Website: bh-photo
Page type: address-validator
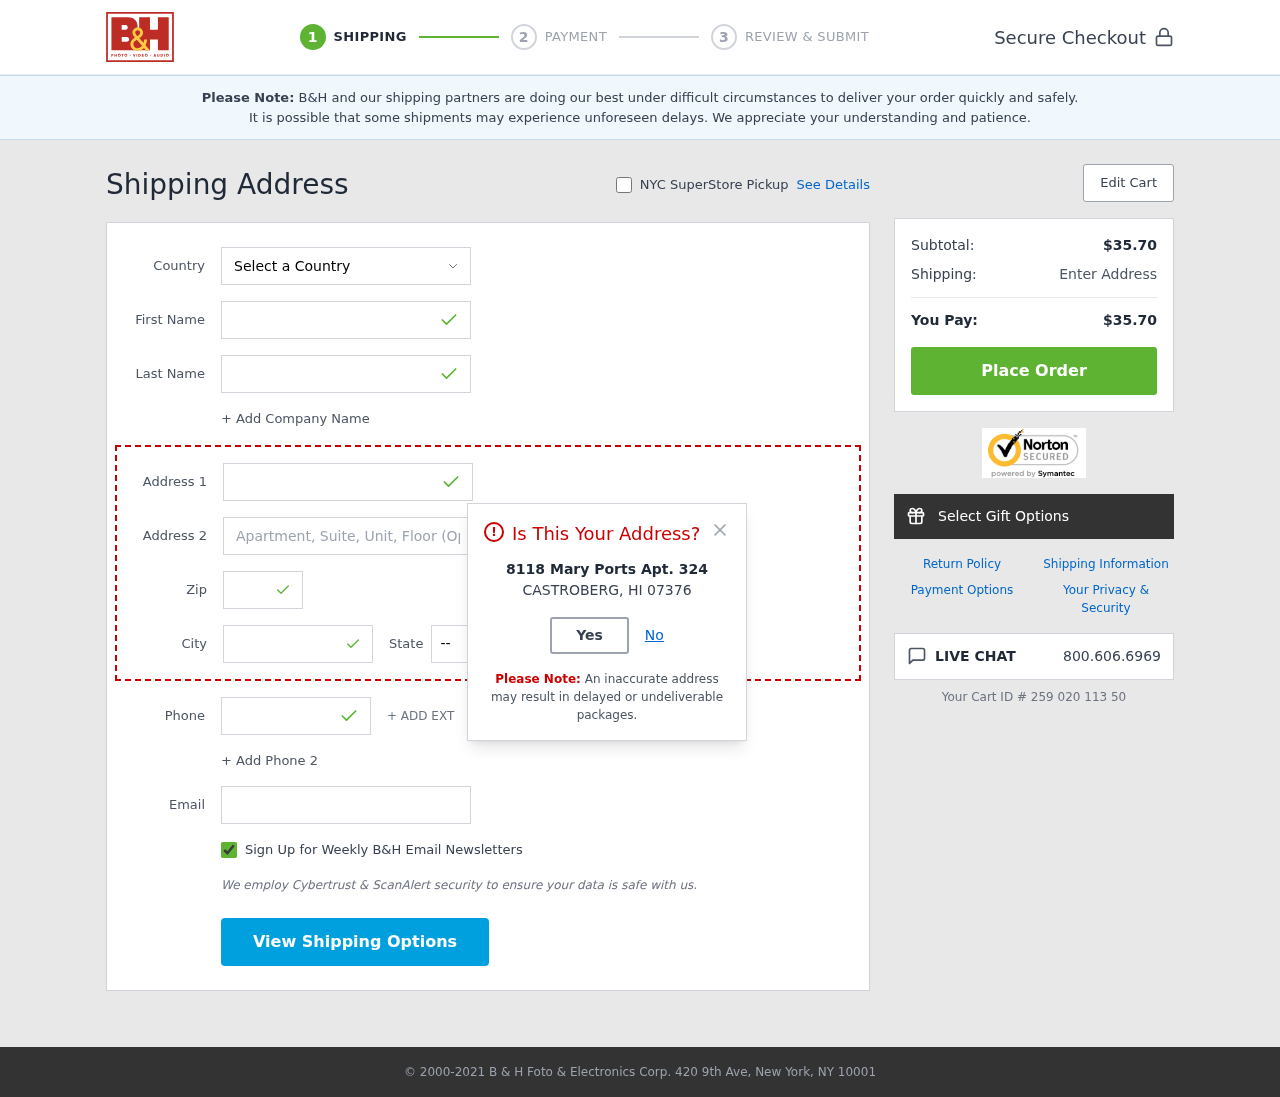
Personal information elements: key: PII_CITY
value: Castroberg
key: PII_COUNTRY
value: United States
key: PII_EMAIL
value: rlawrence@hotmail.com
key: PII_FIRSTNAME
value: Ralph
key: PII_LASTNAME
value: Lawrence
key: PII_PHONE
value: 5007751674
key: PII_POSTCODE
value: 07376
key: PII_STATE_ABBR
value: HI
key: PII_STREET
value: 8118 Mary Ports Apt. 324
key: PII_STREET2
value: Suite 489
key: PII_CITY_MODAL
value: CASTROBERG
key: PII_POSTCODE_FULL
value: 07376
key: PII_POSTCODE_NUMERIC
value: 7376
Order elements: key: ORDER_SUBTOTAL
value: $35.70
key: ORDER_TOTAL
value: $35.70
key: ORDER_ID
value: Your Cart ID # 259 020 113 50